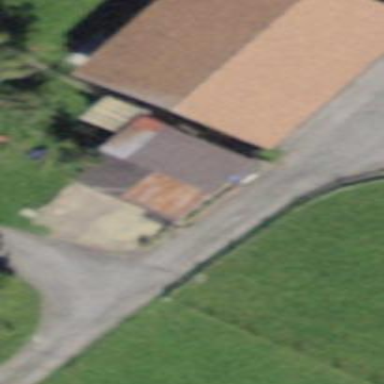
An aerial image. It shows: Garage.